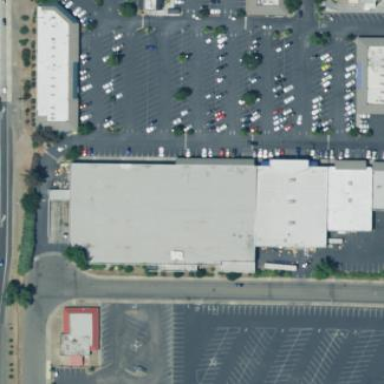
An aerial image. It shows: Supermarket building.